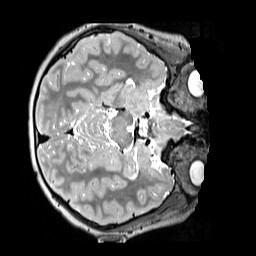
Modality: T2w
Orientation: axial
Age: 11
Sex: male
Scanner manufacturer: siemens
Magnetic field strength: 3 T
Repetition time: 3.2 s
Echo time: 0.408 s